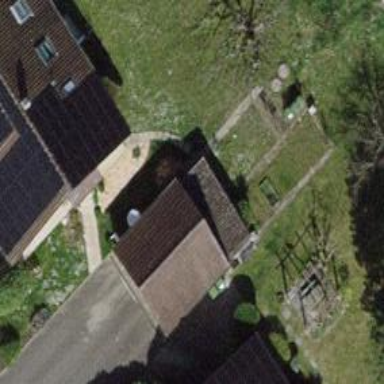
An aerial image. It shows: Garage.